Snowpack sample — Snodgrass Mountain, Crested Butte, Colorado (2/4/25, 12:06 PM MST)
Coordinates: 38.923, -106.968
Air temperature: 35 °F
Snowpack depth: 80 cm
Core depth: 50 cm
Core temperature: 30.2 °F
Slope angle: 14°, slope face: 78°
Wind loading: low
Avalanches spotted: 0
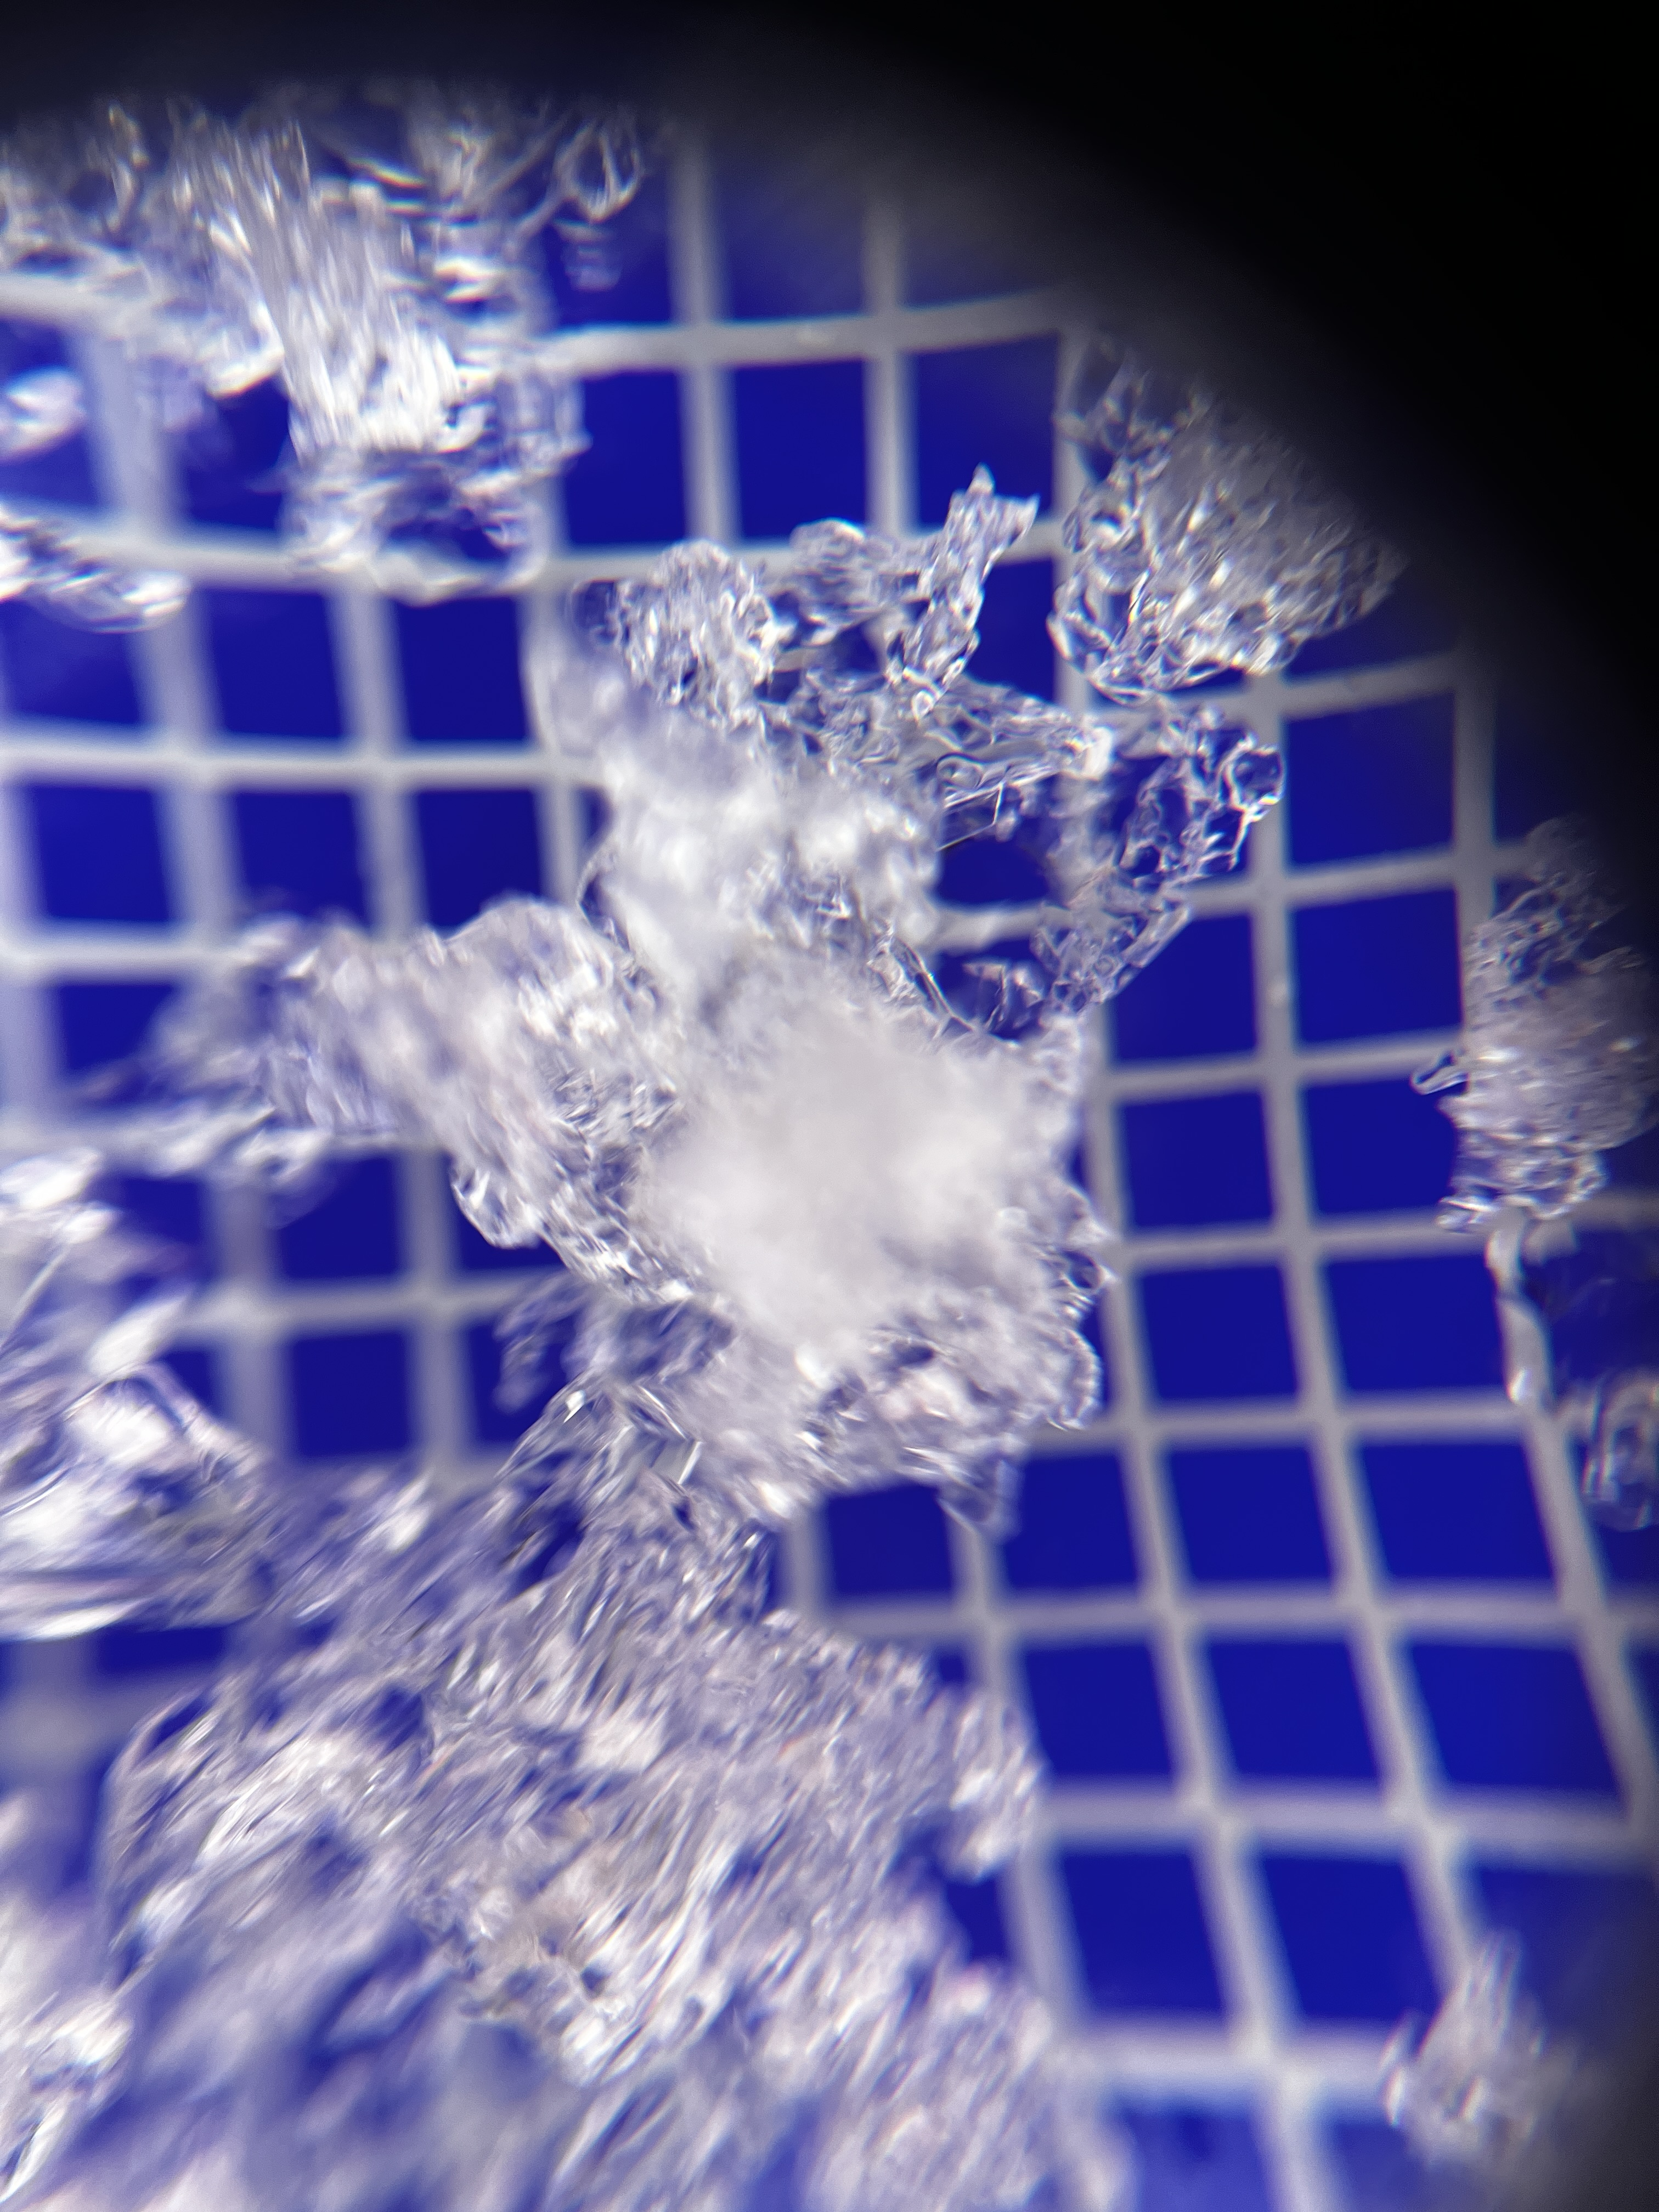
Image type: magnified_profile
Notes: No avalanches nearby, unusually warm weather for the last month reported by residents, Collected 25 yards from treeline